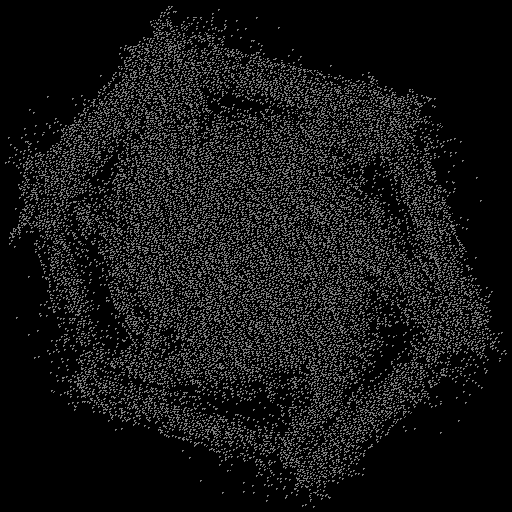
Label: morningglory